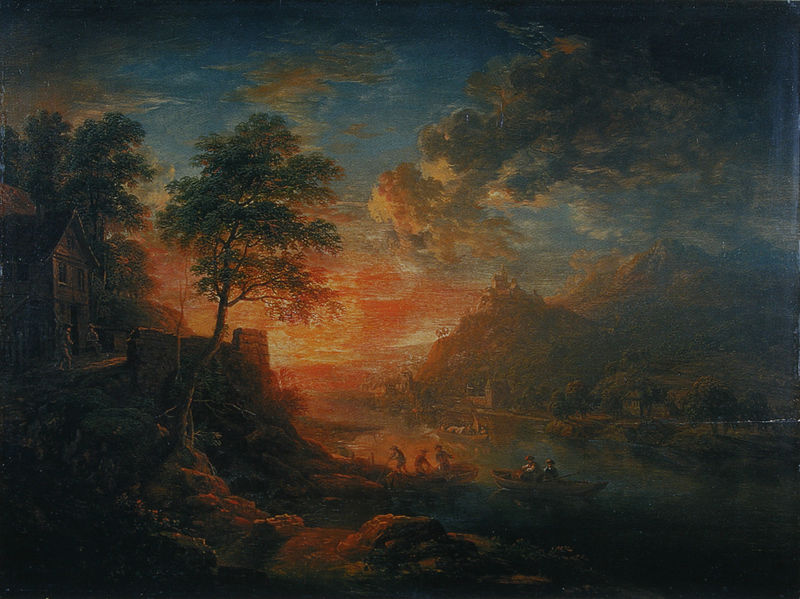
Titel: Rheinische Flusslandschaft mit Haus
Künstler: Christian Georg d. Ä. Schütz
Standort: Mainz
Institution: Landesmuseum
Schlagwörter: baum, berg, blau, dunkel, felsen, feuer, gemälde, himmel, schatten, wasser, wolken, bäume, fluss, gelb, grün, landschaft, menschen, see, ufer, abend, bunt, licht, männer, nacht, orange, dach, gebäude, haus, rot, schloss, weg, wolke, leute, stein, steine, öl, dämmerung, flusslauf, hügel, morgen, natur, sonnenaufgang, weite, gewässer, hütte, kanal, kirche, pfad, qualm, rauch, sonne, gold, england, wald, anhöhe, arbeit, bauern, boot, boote, kahn, ruder, aussicht, schiffe, ansicht, biegung, fischer, schiffer, berge, gebirge, dorf, mauer, abendsonne, sonnenuntergang, landschaftsmalerei, arbeiter, kähne, böschung, romantik, strom, brand, katastrophe, unglück, untergang, stimmung, abendrot, anlegen, leuchten, flucht, ruine, stangen, burg, brennen, glut, vulkan, flussbett, flusslandschaft, idyllisch, schein, kapelle, landscahft, landwirtschaft, eiche, gegenlicht, bote, kitschig, glühen, bäumw, drama, abendröte, morgenröte, ausbruch, angler, feuersbrunst, morgensonne, behausung, ruderboote, fährmann, bleu, rauchschwaden, burgberg, idylisch, schlossberg, sympolismus, verlärung, freuer, nacht und nebel